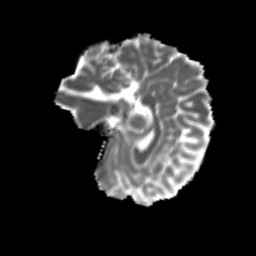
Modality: MD
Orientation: sagittal
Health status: ill
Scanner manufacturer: siemens
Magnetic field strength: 3 T
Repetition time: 13.7 s
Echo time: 0.098 s